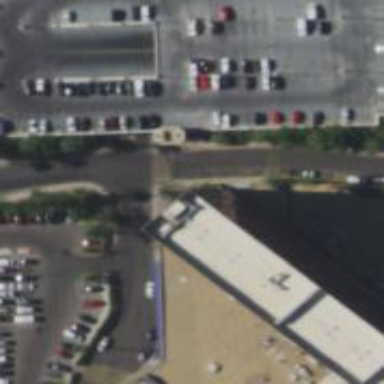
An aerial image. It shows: Multi-storey parking building.